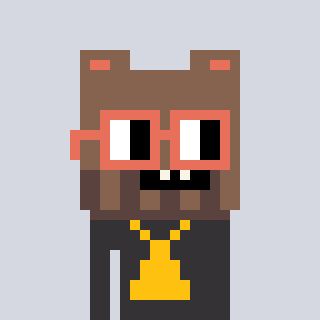
a pixel art character with square orange glasses, a bear-shaped head and a grayscale-colored body on a cool background